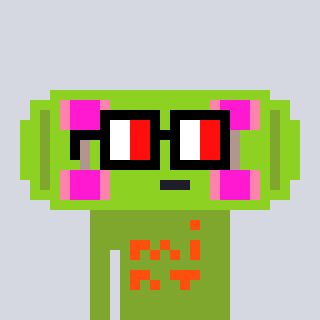
a pixel art character with square glasses with black frames and red eyes, a skateboard-shaped head and a slimegreen-colored body on a cool background